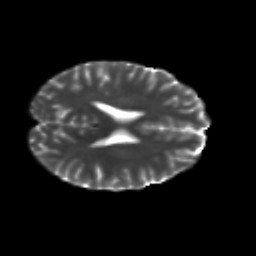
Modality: T2w
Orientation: axial
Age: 32
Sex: female
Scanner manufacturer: siemens
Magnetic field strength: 3 T
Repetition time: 8.8 s
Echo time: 0.085 s